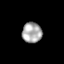
Tissue: skin
Cell type: Others
Senescence score: 0.7647
Nuclear area (px): 397
Mean DAPI intensity: 168.995